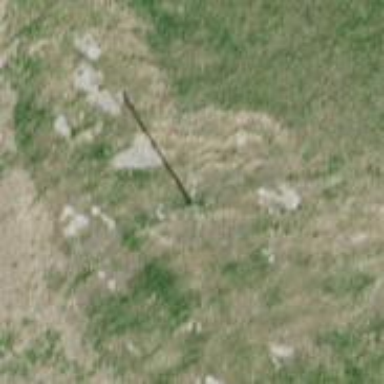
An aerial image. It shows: Power pole.